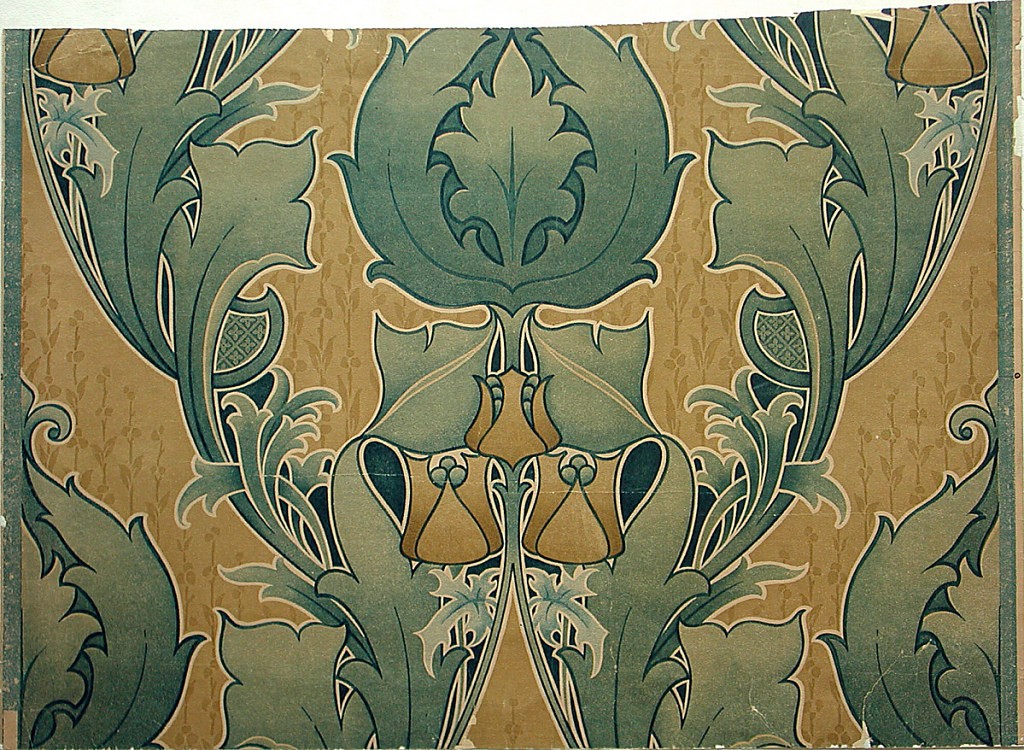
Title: Sidewall
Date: ca. 1900
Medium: Machine-printed on paper
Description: Foliate design in art nouveau style. Large green leaves, on brownish yellow ground. At the center of the major motif are three stylized blossoms in brownish yellow. Drop match.